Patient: sex M, age 61
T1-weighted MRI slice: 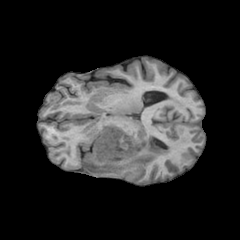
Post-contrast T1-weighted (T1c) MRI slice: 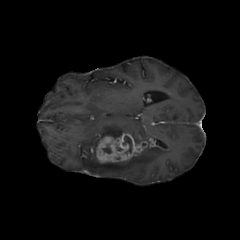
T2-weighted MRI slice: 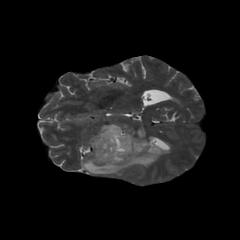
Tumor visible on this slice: yes
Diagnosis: Glioblastoma, IDH-wildtype
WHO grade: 4